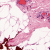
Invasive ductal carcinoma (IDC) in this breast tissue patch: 0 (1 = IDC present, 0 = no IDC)